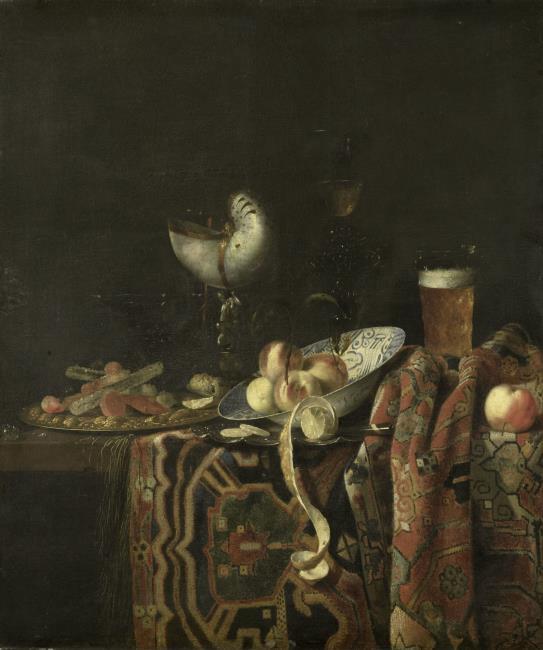
Title: Still-life on a table with a Perzian carpet
Artist: Georg Hinz
Earliest date: 1666
Latest date: 1700
Genre: painting
Iconography: Still Life
Keywords: still life, Persian, oriental carpet, sugar, cookie, dish (vessel for food), platter (carrying dish), peach, lemon peel, lemon (fruit), nautilus shell cup, drinking glass, beer, porcelain (visual work)